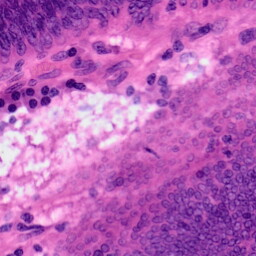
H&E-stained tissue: Colon